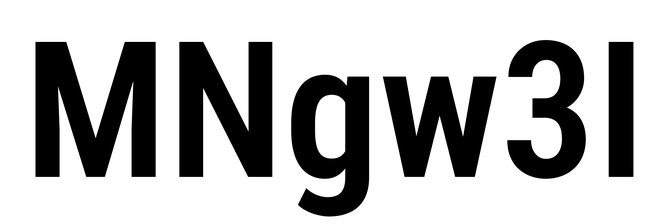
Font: Roboto_Condensed_SemiBold